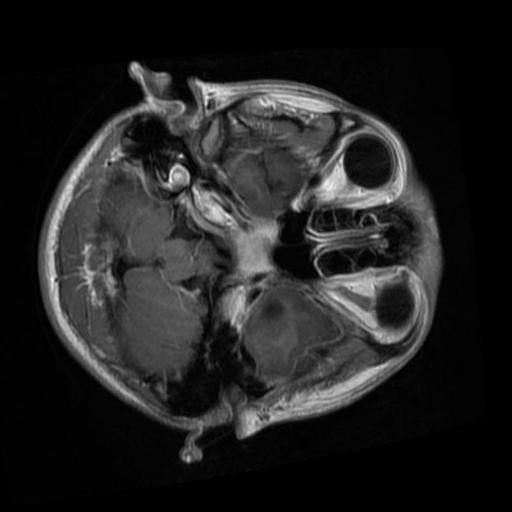
Label: brain_glioma